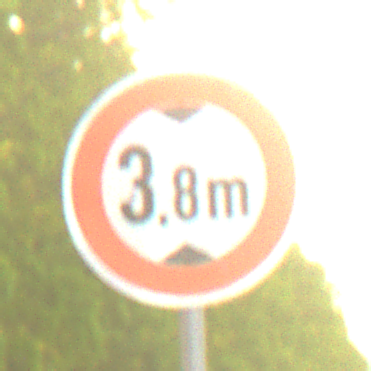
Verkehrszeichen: TatsaechlicheHoehe
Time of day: SunriseSunset
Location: Outdoor (RoadRail)
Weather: Clear
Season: NotSpecified
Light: Natural